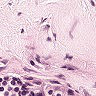
Metastatic tissue present: no